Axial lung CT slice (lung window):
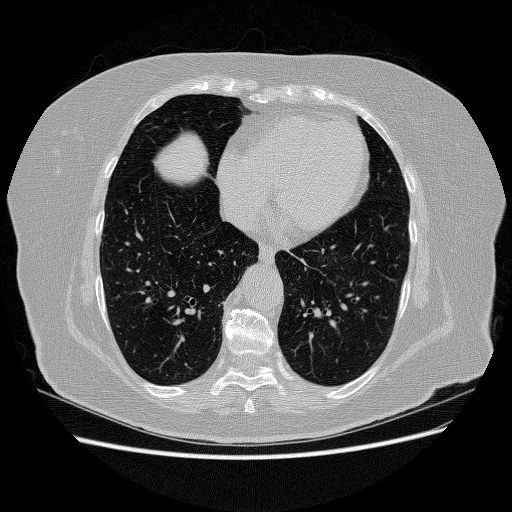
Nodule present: no